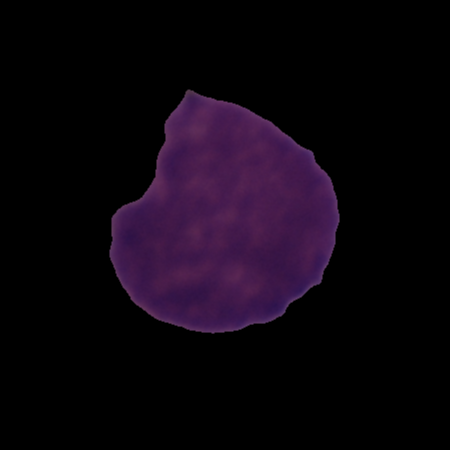
Label: cancer